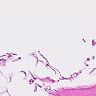
Metastatic tissue present: no